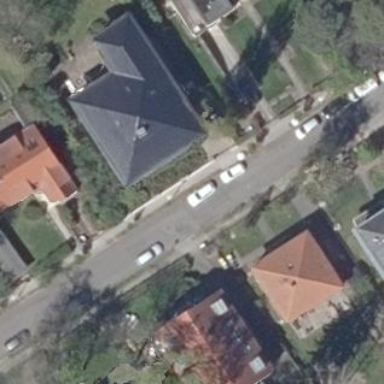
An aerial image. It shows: Hipped roof on residential building.